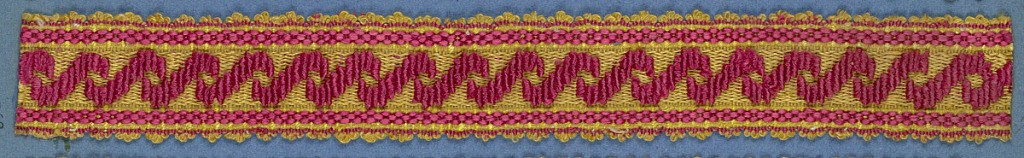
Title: Trimming
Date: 19th century
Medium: silk Technique: woven
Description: Trimming fragment in a design of crossing ribbons in red on a yellow ground with red stripes; picot edges.